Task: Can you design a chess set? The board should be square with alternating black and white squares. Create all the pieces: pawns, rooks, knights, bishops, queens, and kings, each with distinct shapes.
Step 417:
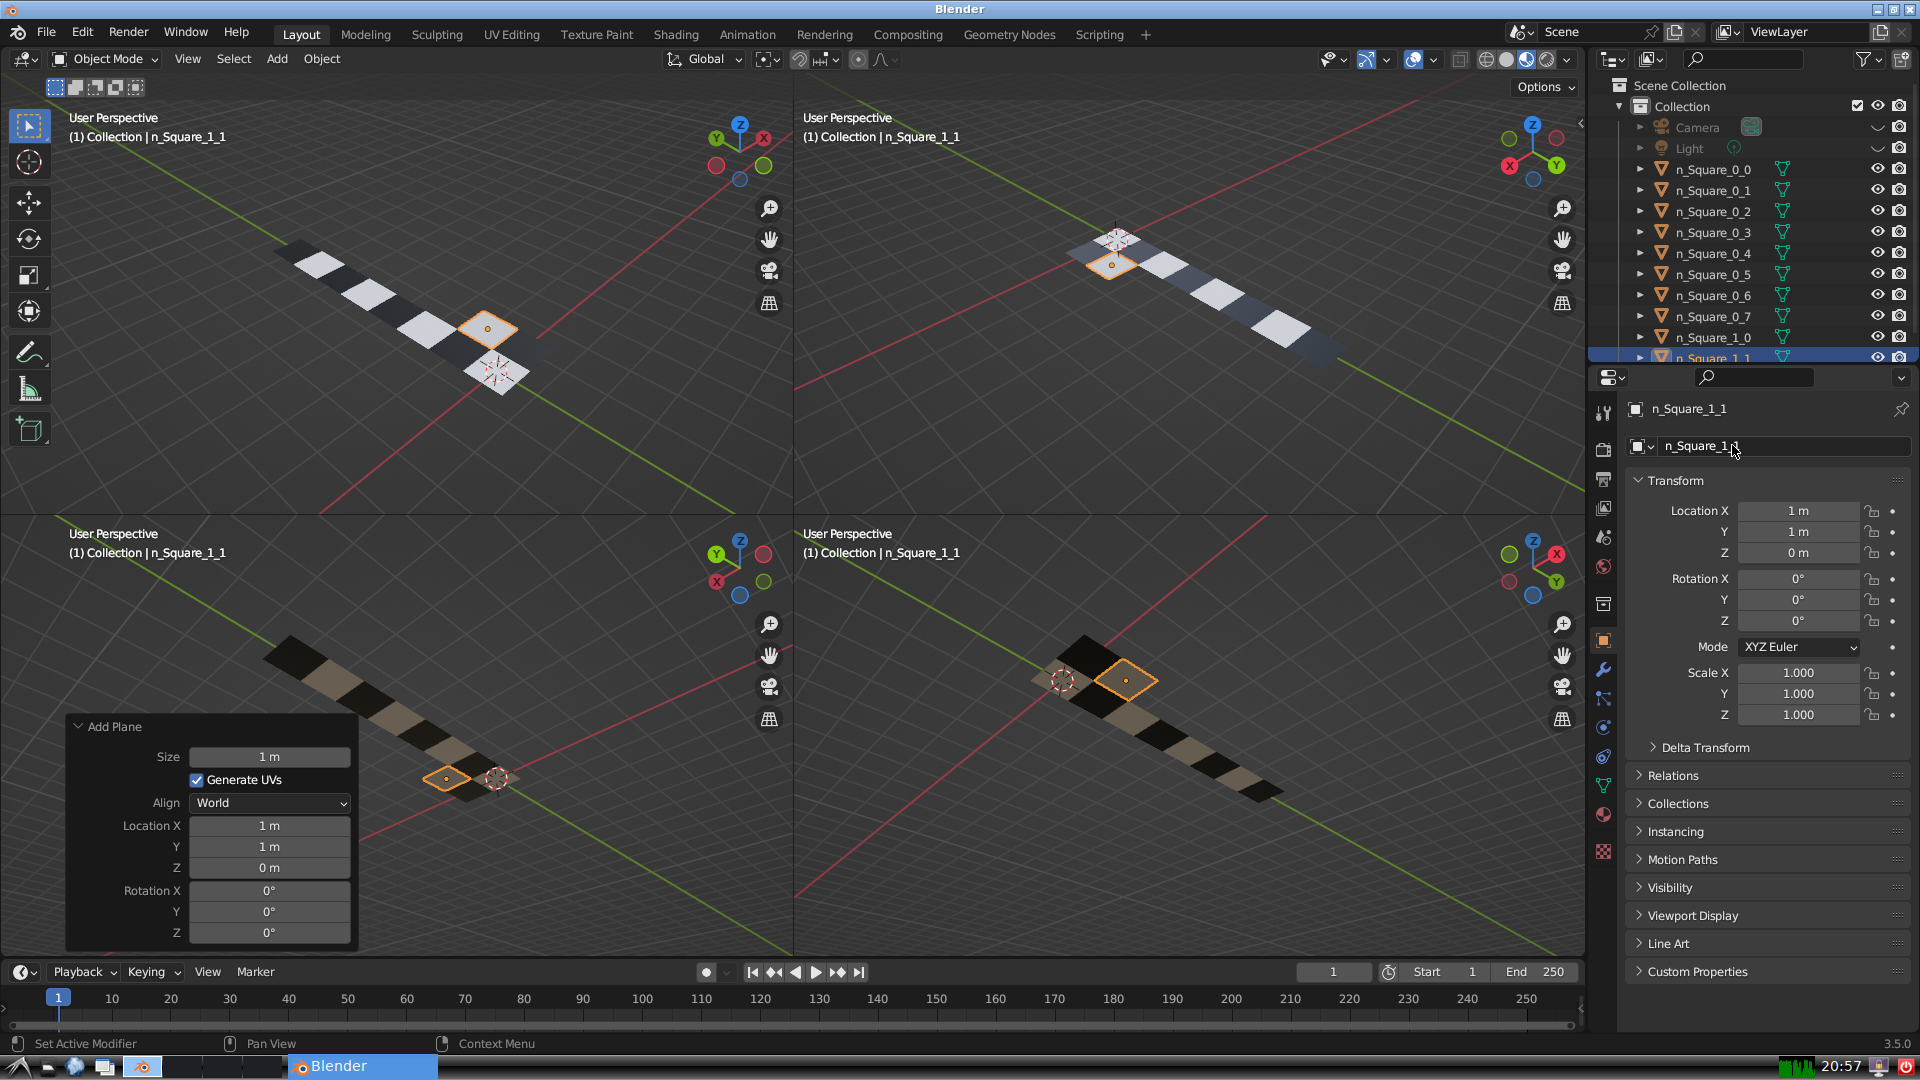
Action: {"mouse_move": [1603, 815]}